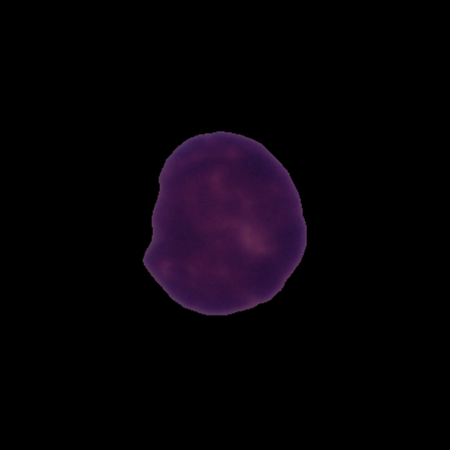
Label: healthy